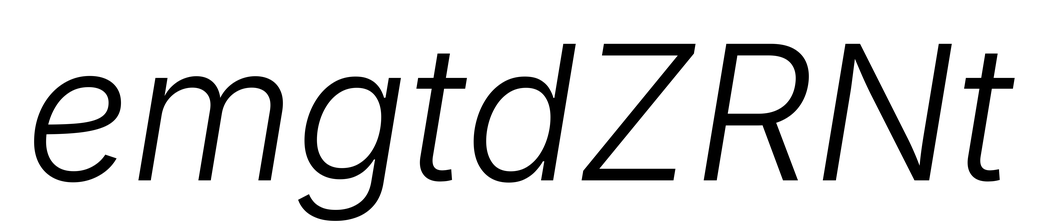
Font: Inter-Italic_Light_Italic